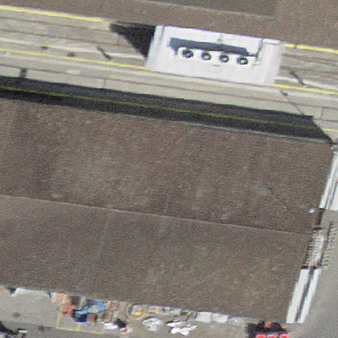
Label: other